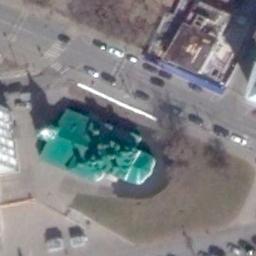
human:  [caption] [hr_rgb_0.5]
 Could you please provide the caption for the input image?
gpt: There is a green church next to the road .

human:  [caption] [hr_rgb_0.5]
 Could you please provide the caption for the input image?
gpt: A church with a green roof, Surrounded by buildings and roads and trees with many cars .

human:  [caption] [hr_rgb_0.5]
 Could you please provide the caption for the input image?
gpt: This is a church with lots of open space around it .

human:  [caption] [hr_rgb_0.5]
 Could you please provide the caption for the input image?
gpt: The green church with a pointed tower is built in the open area .

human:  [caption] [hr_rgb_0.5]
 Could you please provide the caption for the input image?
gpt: There are many cars on the road near the church .